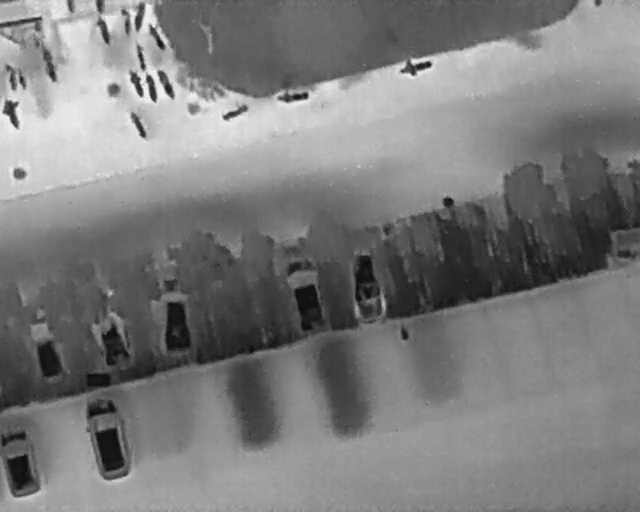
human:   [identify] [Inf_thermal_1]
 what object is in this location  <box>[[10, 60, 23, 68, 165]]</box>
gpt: <ref>1 large car at the left</ref>